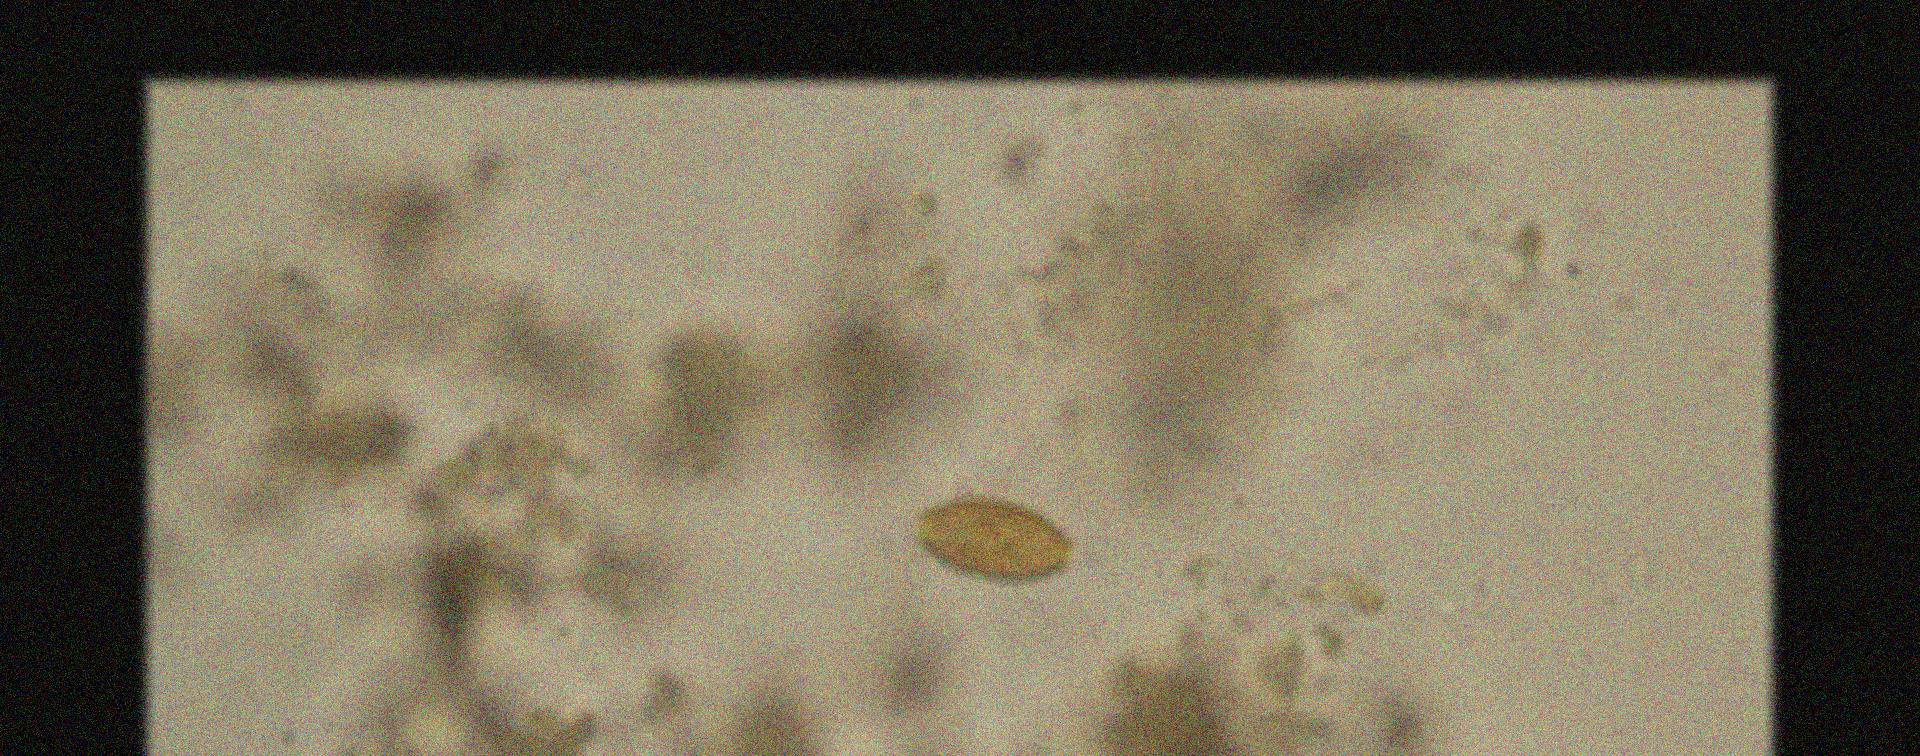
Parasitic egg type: Trichuris trichiura